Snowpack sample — Loveland Pass, Silver Plume, Colorado, USA (1/12/25, 11:40 AM MST)
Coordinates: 39.66, -105.88
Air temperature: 7 °F
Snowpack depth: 140 cm
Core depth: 10 cm
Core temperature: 41 °F
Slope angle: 11°, slope face: 30°
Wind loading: high
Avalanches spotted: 2
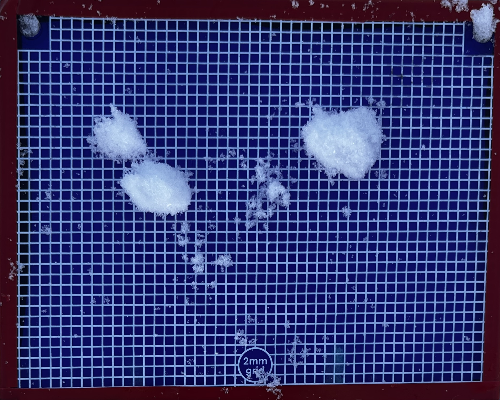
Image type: profile
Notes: Pilot using slightly modified coring method that took too large segment for snow profile picturing, advised not to use in higher level models. Two avalanche on south face nearby, partially cloudy with light snow in the last 24 hours. Lots of wind loading on eastern features.